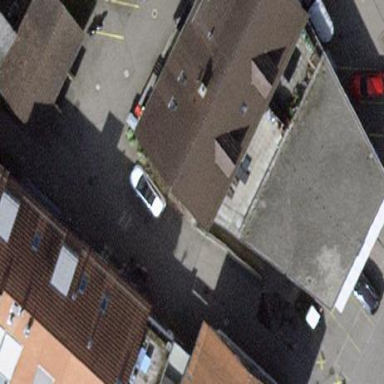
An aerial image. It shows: Convenience shop located in building.